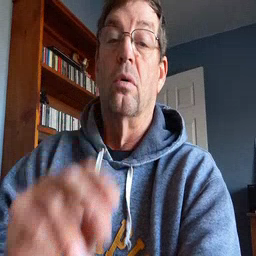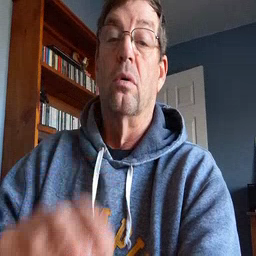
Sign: no